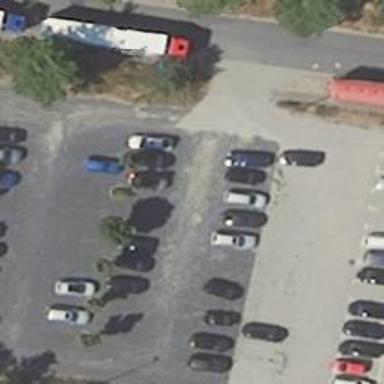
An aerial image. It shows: Road serving as parking aisle.